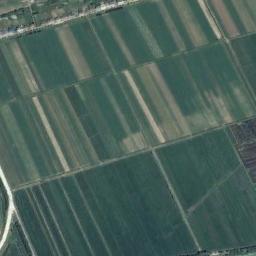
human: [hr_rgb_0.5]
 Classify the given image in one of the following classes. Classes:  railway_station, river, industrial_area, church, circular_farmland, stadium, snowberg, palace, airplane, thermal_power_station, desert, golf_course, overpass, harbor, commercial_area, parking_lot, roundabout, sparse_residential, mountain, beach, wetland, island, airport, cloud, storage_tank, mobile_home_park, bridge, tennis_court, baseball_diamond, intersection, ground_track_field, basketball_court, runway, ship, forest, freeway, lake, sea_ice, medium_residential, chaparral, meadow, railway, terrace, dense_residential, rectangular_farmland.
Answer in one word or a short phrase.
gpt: rectangular_farmland